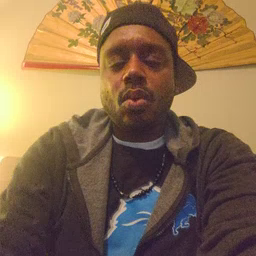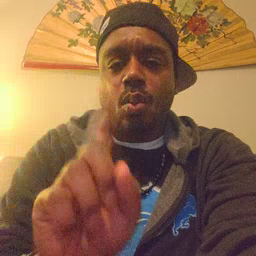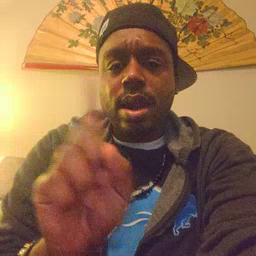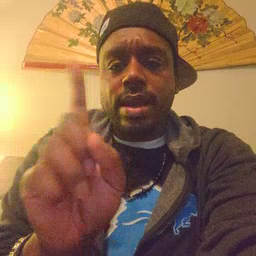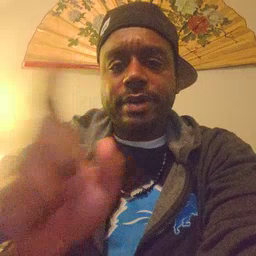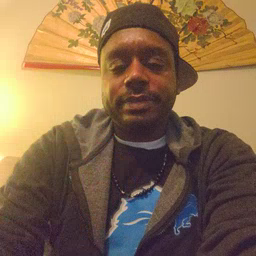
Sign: where